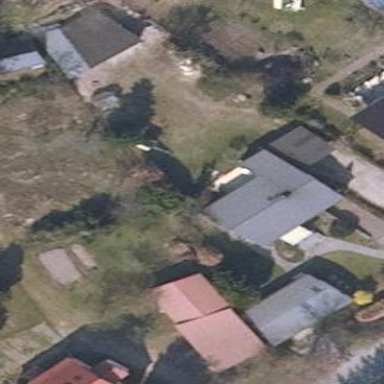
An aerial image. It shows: Gabled roof house.